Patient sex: M
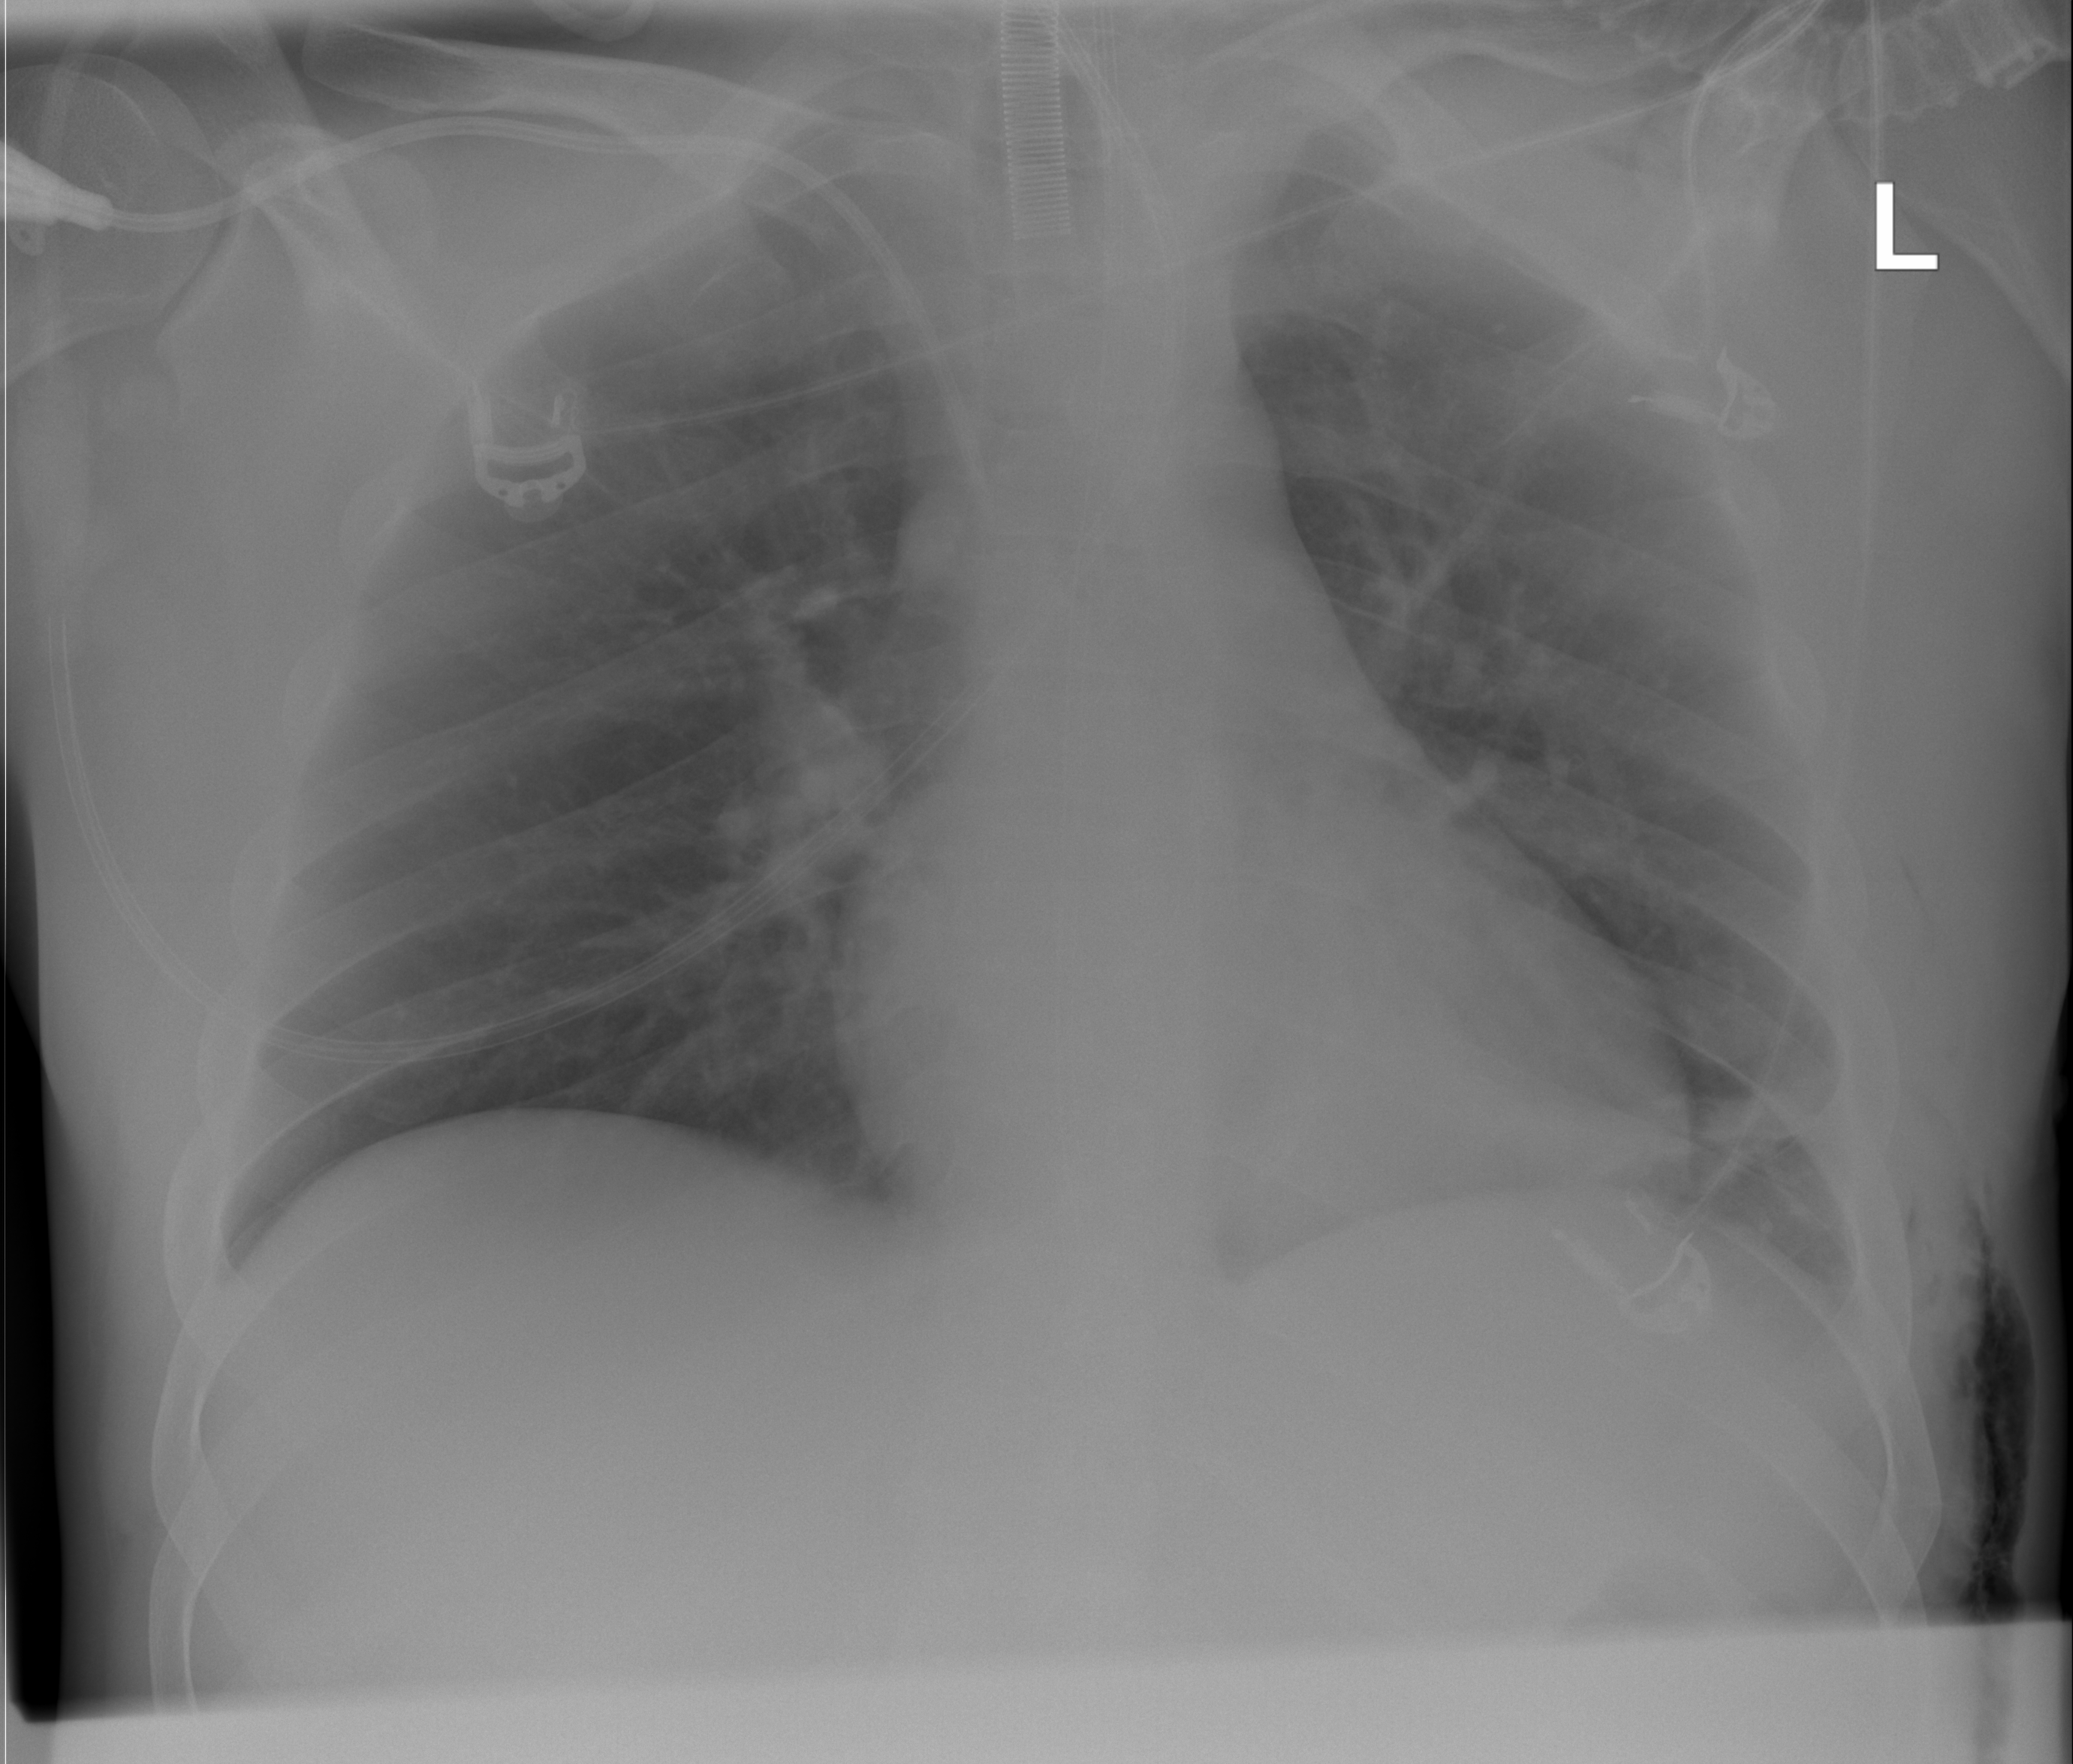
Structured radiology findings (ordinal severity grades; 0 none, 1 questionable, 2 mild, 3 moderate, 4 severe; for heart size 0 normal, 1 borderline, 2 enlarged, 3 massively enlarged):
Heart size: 0
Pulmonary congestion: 0
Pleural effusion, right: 0
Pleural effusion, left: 2
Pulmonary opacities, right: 0
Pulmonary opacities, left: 0
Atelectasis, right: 0
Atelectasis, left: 0